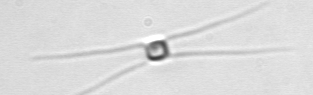
Label: Chaetoceros_danicus